Question: I have a 'UITableViewController' that I use to display the names of a list of local Business objects. I have used this 'UITableViewController'
previously to read information from a .csv file and this was all working and displaying the Business names in my 'UITableViewController' perfectly.
However, I have recently moved all this information to Parse.com and I am now trying to read and display the information from Parse.com in my current 'UITableViewController'.
I am trying to refactor the code rather than use Parse.com's tutorials here:
<URL>
In my 'viewDidLoad' method, I call my own method '[self initializeContent]' which does the 'PFQuery' to retrieve a list of objects that fit a certain criteria and then save the objects in an 'NSMutableArray'.
This executes fine and I can see the Business objects are being retrieved through my 'NSLogs' in my '[self initializeContent]' method and saved to a 'NSMutableArray' (dataArray).
However, when stepping through the code, my 'dataArray' is 0 in the 'numberOfSectionsInTableView' method. Therefore I dont see the Business names displayed in the 'UITableViewController'.
Does the 'numberOfSectionsInTableView' get executed before the 'viewDidLoad' method perhaps, meaning that my 'dataArray' will always be 0?
I have stepped through the code but cant figure out where my issue is.
Below is my code - I have included as much as I can to help identify where my problem is.
'''
BusinessDetailTableViewController.h
#import <UIKit/UIKit.h>
#import <Parse/Parse.h>
@interface BusinessDetailTableViewController : UITableViewController
@property (nonatomic, strong) NSMutableArray *dataArray;
@property (nonatomic, strong) NSMutableArray *defaultBusinessArrayMutable;
@property (nonatomic, assign) int tagNumber;
@property (nonatomic, strong) NSString *className;
@end
'''
BusinessDetailTableViewController.m
'''
#import "BusinessDetailTableViewController.h"
#import "BusinessDetailContent.h"
#import "DetailViewController.h"
#import <Parse/Parse.h>
@interface BusinessDetailTableViewController ()
@end
@implementation BusinessDetailTableViewController
@synthesize dataArray;
@synthesize defaultBusinessArrayMutable;
@synthesize tagNumber;
@synthesize className;
- (void)viewDidLoad
{
[super viewDidLoad];
[self initializeArrays];
[self initializeContent];
}
- (void) initializeArrays
{
dataArray = [[NSMutableArray alloc] init];
defaultBusinessArrayMutable = [[NSMutableArray alloc] init];
}
- (void) initializeContent
{
NSLog(@"Class Name: %@", className); // Shows the correct className
[self queryParse:className];
}
- (void) queryParse:(NSString *) className
{
PFQuery *query = [PFQuery queryWithClassName:self.className];
[query findObjectsInBackgroundWithBlock:^(NSArray *objects, NSError *error)
{
if (!error)
{
NSLog(@"Successfully Retrieved %d Objects.", (int)objects.count); // Shows how many objects are retrieved
for (PFObject *object in objects)
{
BusinessDetailContent *businessDetailContent = [[BusinessDetailContent alloc] init];
businessDetailContent.no = object[@"ID"];
businessDetailContent.companyName = object[@"Company_Name"];
businessDetailContent.address = object[@"Address"];
businessDetailContent.tel = object[@"Tel"];
businessDetailContent.email = object[@"Email"];
businessDetailContent.website = object[@"Website"];
businessDetailContent.details = object[@"Details"];
businessDetailContent.imageName = object[@"Image_ID"];
// The information here is retrieved correctly
NSLog(@"BUSINESS DETAIL CONTENT - ID: %@, Company Name: %@, Address: %@, Tel: %@, Email: %@, Website: %@, Details: %@, Image_Name: %@",
businessDetailContent.no, businessDetailContent.companyName, businessDetailContent.address, businessDetailContent.tel,
businessDetailContent.email, businessDetailContent.website, businessDetailContent.details,
businessDetailContent.imageName);
[defaultBusinessArrayMutable addObject:businessDetailContent];
NSString *strFromInt = [NSString stringWithFormat:@"%d", tagNumber];
if (!([strFromInt isEqualToString:@"3"] || [strFromInt isEqualToString:@"10"]))
{
[dataArray addObject:defaultBusinessArrayMutable];
NSLog(@"Default Business Array Mutable Count: %i", (int)dataArray.count);
}
}
}
}
else
{
NSLog(@"Error retrieving objects: %@ %@", error, [error userInfo]);
}
}];
}
- (UITableViewCell *)tableView:(UITableView *)tableView cellForRowAtIndexPath:(NSIndexPath *)indexPath
{
NSLog(@" cellForRowAtIndexPath "); // This is not executed
static NSString *CellIdentifier = @"Cell";
NSLog(@"Cell Identifier: %@", CellIdentifier);
UITableViewCell *cell = [tableView dequeueReusableCellWithIdentifier:CellIdentifier];
if (cell == nil)
{
cell = [[UITableViewCell alloc] initWithStyle:UITableViewCellStyleSubtitle reuseIdentifier:CellIdentifier];
}
// Configure the cell
NSArray *cellArray = [dataArray objectAtIndex:indexPath.section];
BusinessDetailContent *businessDetailContent = [cellArray objectAtIndex:indexPath.row];
cell.textLabel.text = businessDetailContent.companyName;
NSLog(@"Cell Textlabel Text: %@", cell.textLabel.text);
cell.accessoryType = UITableViewCellAccessoryDisclosureIndicator;
return cell;
}
- (void) tableView:(UITableView *)tableView didSelectRowAtIndexPath:(NSIndexPath *)indexPath
{
NSLog(@" didSelectRowAtIndexPath ");
[self performSegueWithIdentifier:@"businessDetailSegue" sender:self];
}
- (NSInteger) numberOfSectionsInTableView:(UITableView *)tableView
{
NSLog(@"numberOfRowsInSection returning: %d", (int)[dataArray count]);
return [dataArray count]; // dataArray = 0
}
- (NSInteger)tableView:(UITableView *)tableView numberOfRowsInSection:(NSInteger)section
{
NSMutableArray *array = [dataArray objectAtIndex:section];
return [array count];
}
- (void) prepareForSegue:(UIStoryboardSegue *)segue sender:(id)sender
{
NSLog(@"PrepareForSegue: %@", segue.identifier);
NSIndexPath *indexPath = [self.tableView indexPathForSelectedRow];
if ([segue.identifier isEqualToString:@"businessDetailSegue"] && indexPath)
{
NSArray *selectedRowArray = [dataArray objectAtIndex:indexPath.section];
BusinessDetailContent *selectedContent = [selectedRowArray objectAtIndex:indexPath.row];
DetailViewController *detailController = segue.destinationViewController;
detailController.businessDetailContent = selectedContent;
}
}a
@end
'''
I have added [self.tableView reloadData]; to the end of my findObjectsInBackgroundWithBlock method as many have suggested and now I am getting to the numberOfSectionsInTableView method, but the dataArray is still 0. And it looks as though my code is executing twice as can be seen by the Console print?
For my dataArray in my queryParse method it returns 18 objects - but there should be only 9.
From the Console print Hotel Array Count starts at 2 and increments by 2 each time after that.
And my numberOfRowsInSection is now getting executed twice, but before the Parse.com query.
I am totally stuck with this.

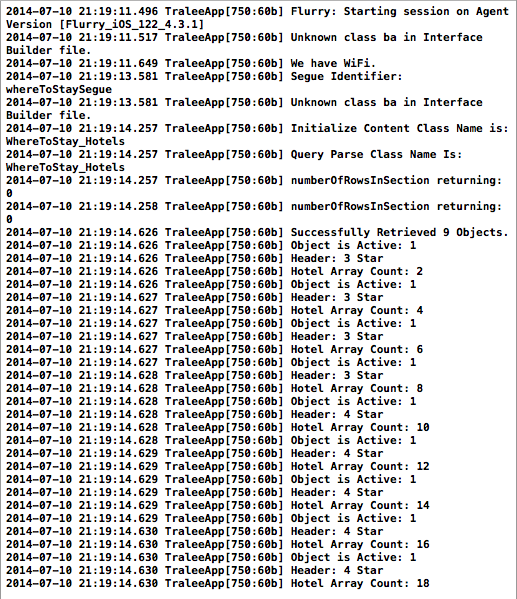
Answer: @Hans Moolman, yes you are correct, You just need to call the reload method of table view after your parsing is done. i .e.
'''
- (NSMutableArray *) queryParse:(NSString *) className
{
PFQuery *query = [PFQuery queryWithClassName:self.className];
[query findObjectsInBackgroundWithBlock:^(NSArray *objects, NSError *error)
{
if (!error)
{
NSLog(@"Successfully Retrieved %d Objects.", (int)objects.count); // Shows how many objects are retrieved
for (PFObject *object in objects)
{
BusinessDetailContent *businessDetailContent = [[BusinessDetailContent alloc] init];
businessDetailContent.no = object[@"ID"];
businessDetailContent.companyName = object[@"Company_Name"];
businessDetailContent.address = object[@"Address"];
businessDetailContent.tel = object[@"Tel"];
businessDetailContent.email = object[@"Email"];
businessDetailContent.website = object[@"Website"];
businessDetailContent.details = object[@"Details"];
businessDetailContent.imageName = object[@"Image_ID"];
// The information here is retrieved correctly
NSLog(@"BUSINESS DETAIL CONTENT - ID: %@, Company Name: %@, Address: %@, Tel: %@, Email: %@, Website: %@, Details: %@, Image_Name: %@",
businessDetailContent.no, businessDetailContent.companyName, businessDetailContent.address, businessDetailContent.tel,
businessDetailContent.email, businessDetailContent.website, businessDetailContent.details,
businessDetailContent.imageName);
[defaultBusinessArrayMutable addObject:businessDetailContent];
NSString *strFromInt = [NSString stringWithFormat:@"%d", tagNumber];
if (!([strFromInt isEqualToString:@"3"] || [strFromInt isEqualToString:@"10"]))
{
[dataArray addObject:defaultBusinessArrayMutable];
NSLog(@"Default Business Array Mutable Count: %i", (int)dataArray.count);
}
}
}
}
else
{
NSLog(@"Error retrieving objects: %@ %@", error, [error userInfo]);
}
}];
// This line to be added
[self.tableView reloadData];
}
'''
If still problems exists, do let me know. Thanks.